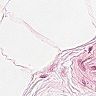
Metastatic tissue present: no